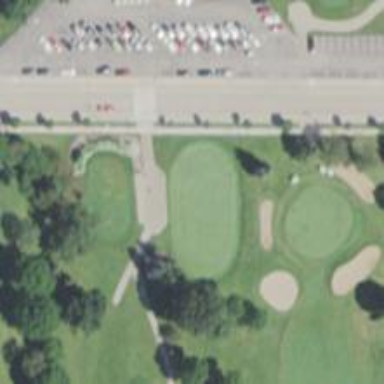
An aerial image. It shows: Pathway for golfing.